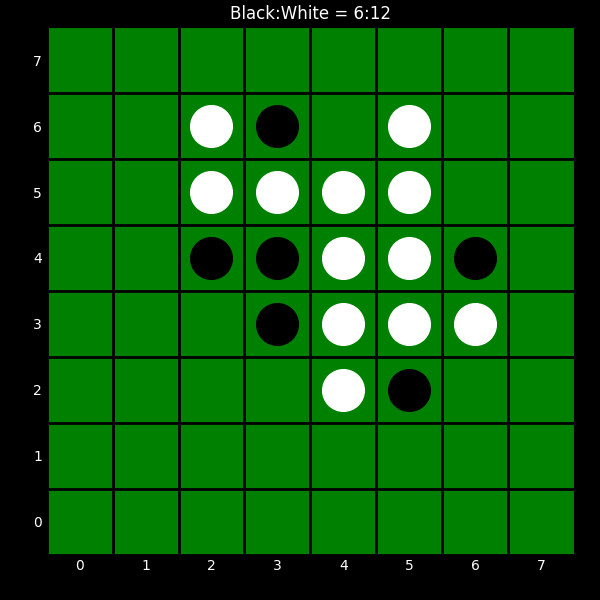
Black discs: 6
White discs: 12